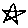
Label: star